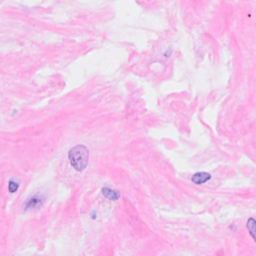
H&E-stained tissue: Breast